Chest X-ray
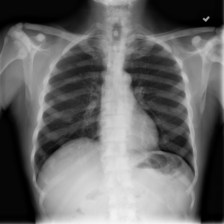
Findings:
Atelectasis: negative
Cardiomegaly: negative
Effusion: negative
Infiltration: negative
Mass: negative
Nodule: negative
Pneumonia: negative
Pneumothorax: negative
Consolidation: negative
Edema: negative
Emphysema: negative
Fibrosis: negative
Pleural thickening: negative
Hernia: negative